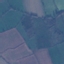
Land use / land cover class: Pasture